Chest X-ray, AP view. Patient: 19 years old, sex M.
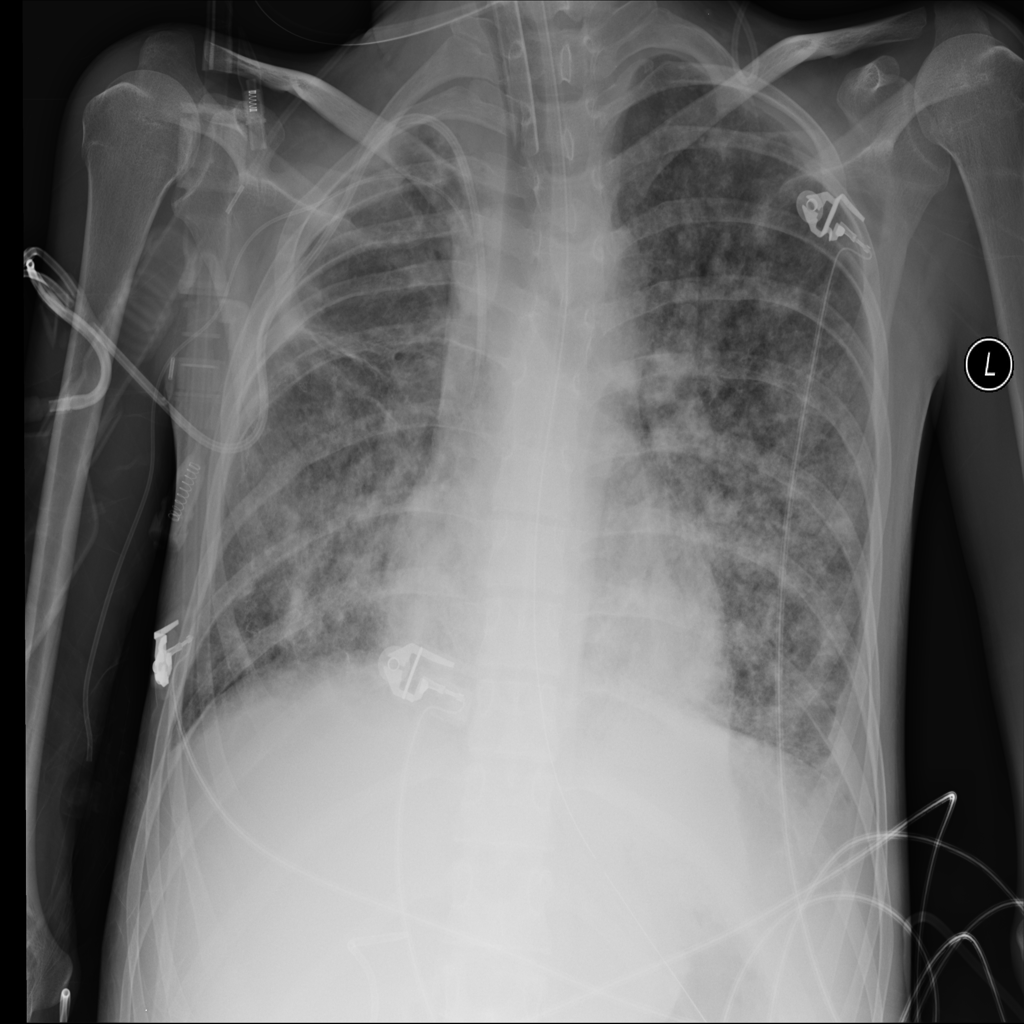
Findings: Nodule, Pleural_Thickening